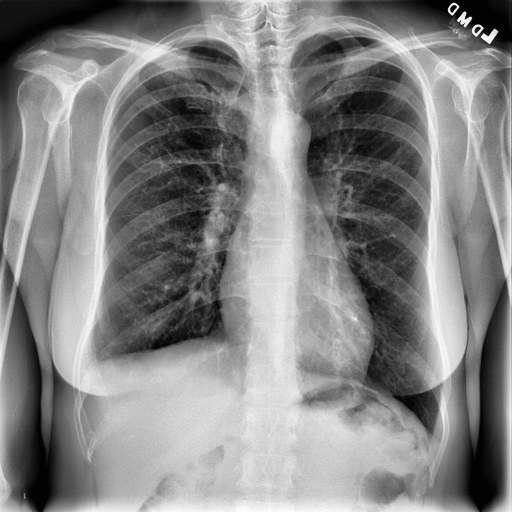
Finding: NORMAL